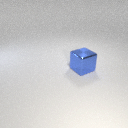
large blue metal cube